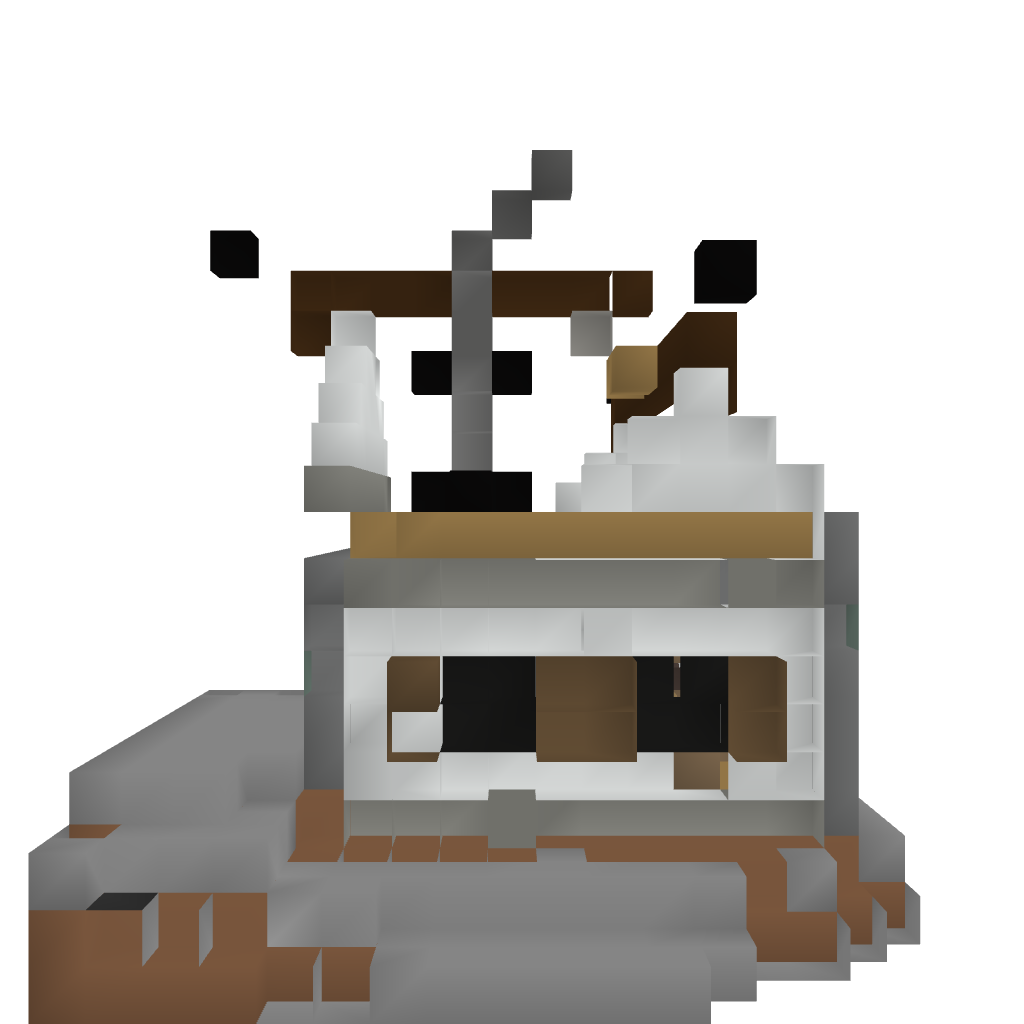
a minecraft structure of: Tudor Style Bakery/Shop